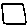
Label: square